Question: I've been googling around for this issue and reading the qt documentation, but all the answers I can find are written for Qt for C++
I'm trying to understand how to remove all the horizontal gridlines from a QTableWidget like the one here

to make the table appear like a list with rows and columns
I have tried using stylesheets to chage the appearance of the widget but they seem to have no effect on the table's appearance
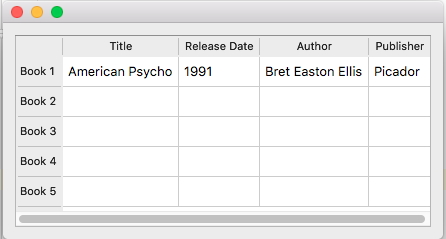
Answer: I don't think there's a built-in method, however you can remove horizontal gridlines via stylesheets by disabling gridlines using 'setShowGrid(False)' and then drawing the vertical line borders with the 'QTableView::item' selector and the 'border-right' style like this:
'''
tableWidget.setShowGrid(False)
tableWidget.setStyleSheet('QTableView::item {border-right: 1px solid #d6d9dc;}')
'''
<URL>
Here's a quick example
'''
from PyQt5.QtWidgets import QApplication, QWidget, QTableWidget, QTableWidgetItem, QVBoxLayout
import sys
class Table(QWidget):
def __init__(self):
super().__init__()
self.setGeometry(0, 0, 300, 200)
self.create_table()
self.layout = QVBoxLayout()
self.layout.addWidget(self.tableWidget)
self.setLayout(self.layout)
self.show()
def create_table(self):
self.tableWidget = QTableWidget()
self.tableWidget.setRowCount(4)
self.tableWidget.setColumnCount(2)
self.tableWidget.setItem(0,0, QTableWidgetItem("Cell (1,1)"))
self.tableWidget.setItem(0,1, QTableWidgetItem("Cell (1,2)"))
self.tableWidget.setItem(1,0, QTableWidgetItem("Cell (2,1)"))
self.tableWidget.setItem(1,1, QTableWidgetItem("Cell (2,2)"))
self.tableWidget.setItem(2,0, QTableWidgetItem("Cell (3,1)"))
self.tableWidget.setItem(2,1, QTableWidgetItem("Cell (3,2)"))
self.tableWidget.setItem(3,0, QTableWidgetItem("Cell (4,1)"))
self.tableWidget.setItem(3,1, QTableWidgetItem("Cell (4,2)"))
self.tableWidget.move(0,0)
# Remove horizontal gridlines
self.tableWidget.setShowGrid(False)
self.tableWidget.setStyleSheet('QTableView::item {border-right: 1px solid #d6d9dc;}')
if __name__ == '__main__':
app = QApplication(sys.argv)
table = Table()
sys.exit(app.exec_())
'''
If you wanted to remove vertical gridlines, change the style from 'border-right' to 'border-bottom'
<URL>